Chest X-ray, AP view. Patient: 31 years old, sex M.
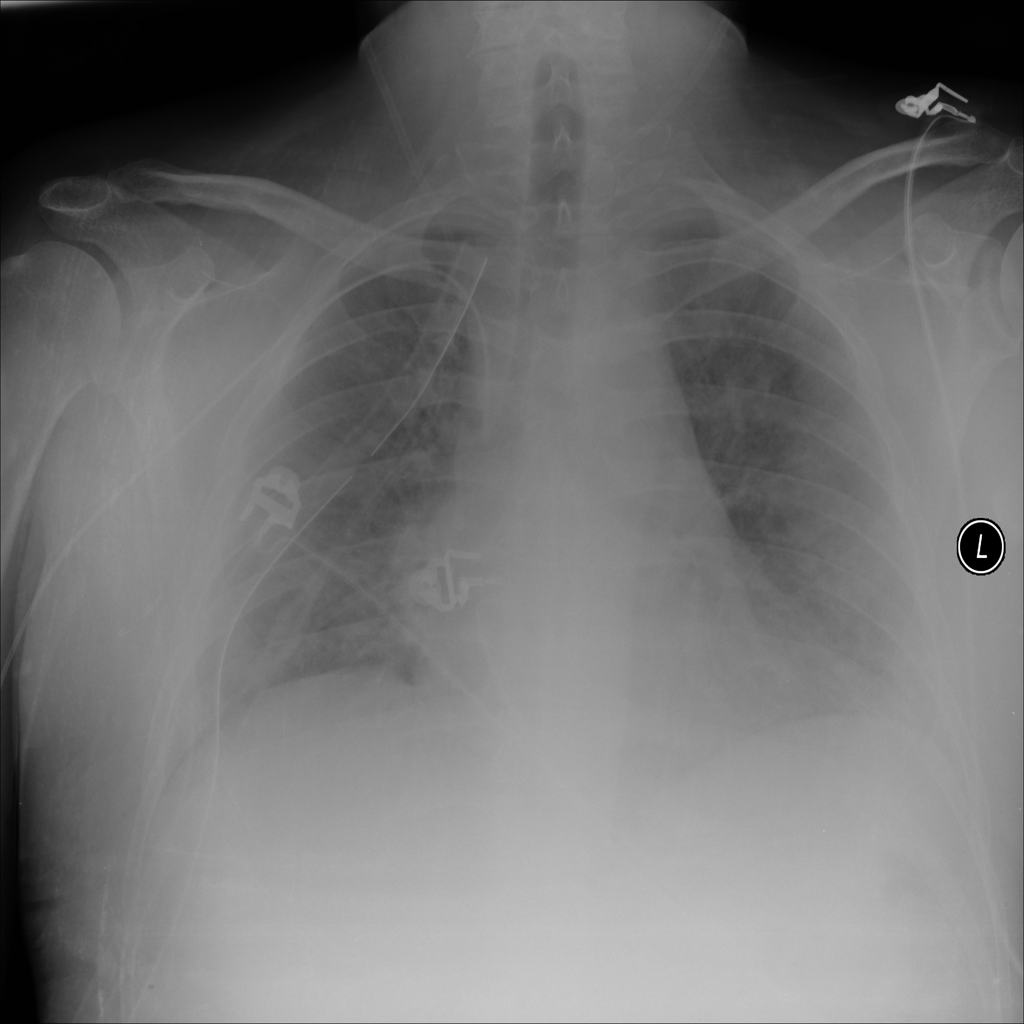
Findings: Nodule